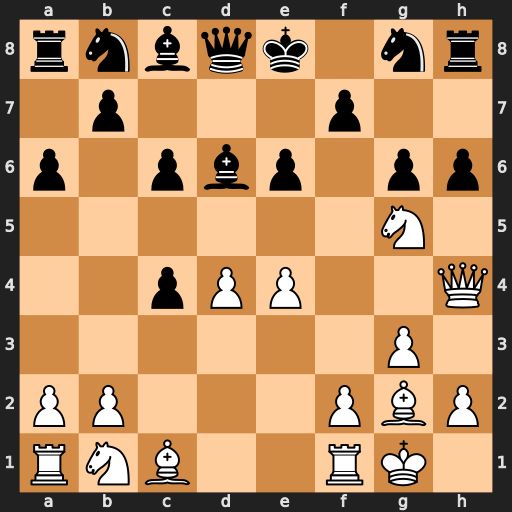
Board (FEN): rnbqk1nr/1p3p2/p1pbp1pp/6N1/2pPP2Q/6P1/PP3PBP/RNB2RK1
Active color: w
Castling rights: kq
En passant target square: -
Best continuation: Nxf7 Qxh4 Nxd6+ Kd7 gxh4